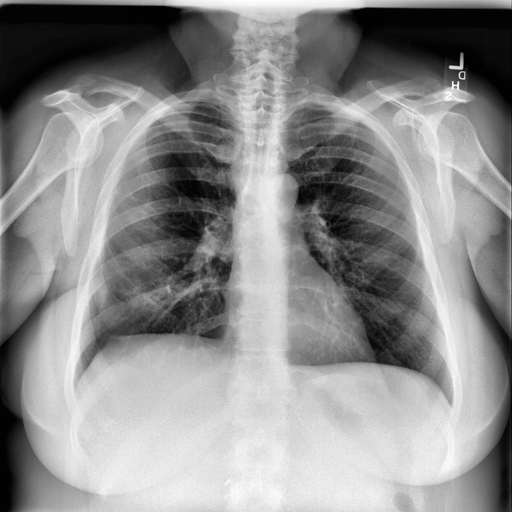
Finding: NORMAL